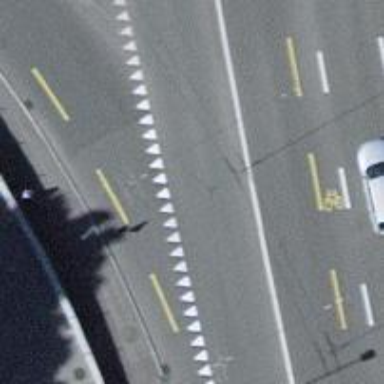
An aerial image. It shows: Road with "give way" sign.